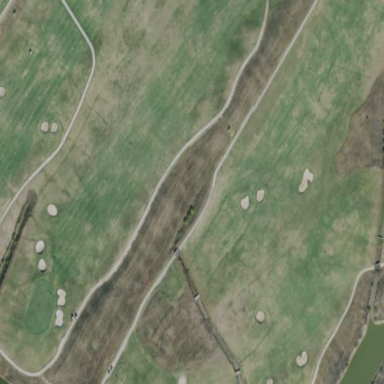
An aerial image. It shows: Rough area in golf course.